Question: I've been looking for a while for the way to specify the node position in a graph in graphviz in python. I found <URL> for a subgraph in dot, which is what I am looking for, but I could not find the way to combine subgraph and rank in graphviz in python. I also tried to force node positions, but did not work either. I created a simple example of what I want to achieve.
This is my code:
'''
from graphviz import Digraph
top_nodes = ['a', 'b', 'c']
other_nodes = ['d', 'e', 'f', 'g', 'm', 'n']
g = Digraph('test', format='png')
for n in top_nodes:
g.node(str(n), color='red')
for n in other_nodes:
g.node(str(n))
g.edge('a', 'd')
g.edge('d', 'g')
g.edge('g', 'm')
g.edge('m', 'n')
g.edge('b', 'e')
g.edge('b', 'f')
g.edge('e', 'n')
g.edge('c', 'f')
g.view()
'''
This is the output:

I want red nodes ('sources') to be on the top of the graph on the same level, the positions of the rest of the nodes is not so important as long as hierarchical layout is preserved.
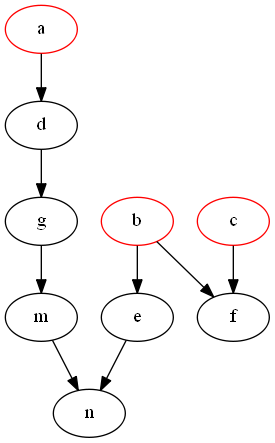
Answer: try the statement
<URL>
'''
digraph G {
a b c d e f g m n
{rank = same; a; b; c;}
a->d
d->g
g->m
m->n
b->e
b->f
e->n
c->f
}
'''